Current action and preconditions to check: trajectory_clear

Your task: For each precondition in the list above, predict whether it will hold at this action.

Consider the current scene as observed from the mobile robot's camera, and analyze the predicted future states of all dynamic agents (e.g., people, animals, vehicles, or any moving entities) within the NEXT SECOND.

IMPORTANT: Only answer "very likely" if you are absolutely certain—based on strong, clear evidence—that a dynamic agent will violate the precondition in the predicted future state. Do NOT answer "very likely" for unlikely, ambiguous, or low-probability risks.

Ask yourself for each precondition: Is there a high probability, with clear and convincing evidence, that the predicted future states of any dynamic agent will interfere with the predicted future state of the currently executing action within the NEXT SECOND, causing that precondition to fail?

Assess the risk level based on these predictions. Use "likely" or "very likely" if motions create a clear risk of interference.

Use "neutral" or "improbable" if agents are nearby but their predicted paths are clearly diverging or non-conflicting.

Failure Risk Categories: "very improbable", "improbable", "neutral", "likely", "very likely"

Answer Format: Output ONLY the probability_of_failure value from these categories: "very improbable", "improbable", "neutral", "likely", "very likely"

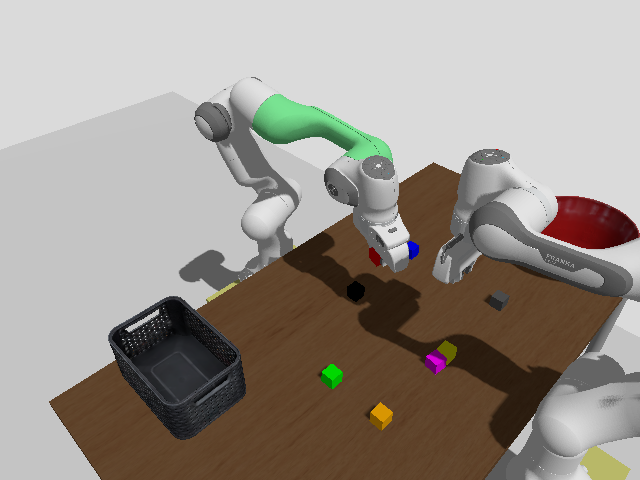

Answer: neutral